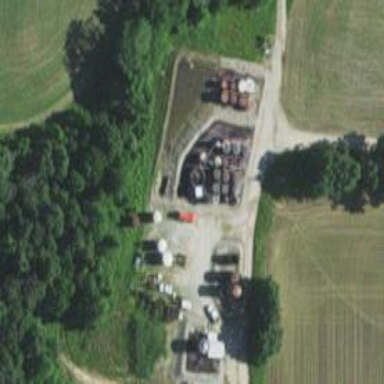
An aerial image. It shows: Storage tank with man-made structure.